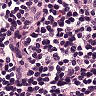
Metastatic tissue present: no